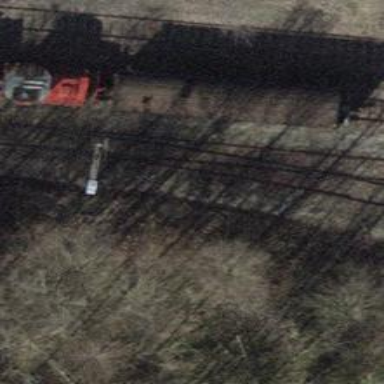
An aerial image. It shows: Railway switch.